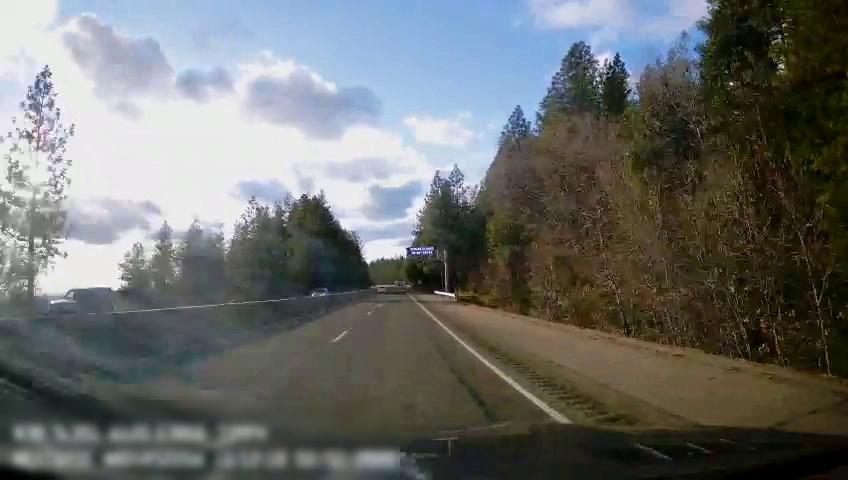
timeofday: Day
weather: Sunny
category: Drivable Space
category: Vehicles | Van
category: Vehicles | Car
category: Vehicles | SUV
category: Vehicles | Car
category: Lanes | Alternate Lane
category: Lanes | Current Lane
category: Lanes | Alternate Lane
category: Traffic | Signs